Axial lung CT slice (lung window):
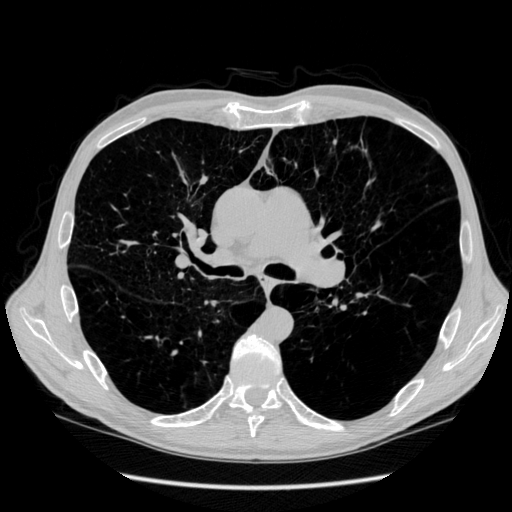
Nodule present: no